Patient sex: F
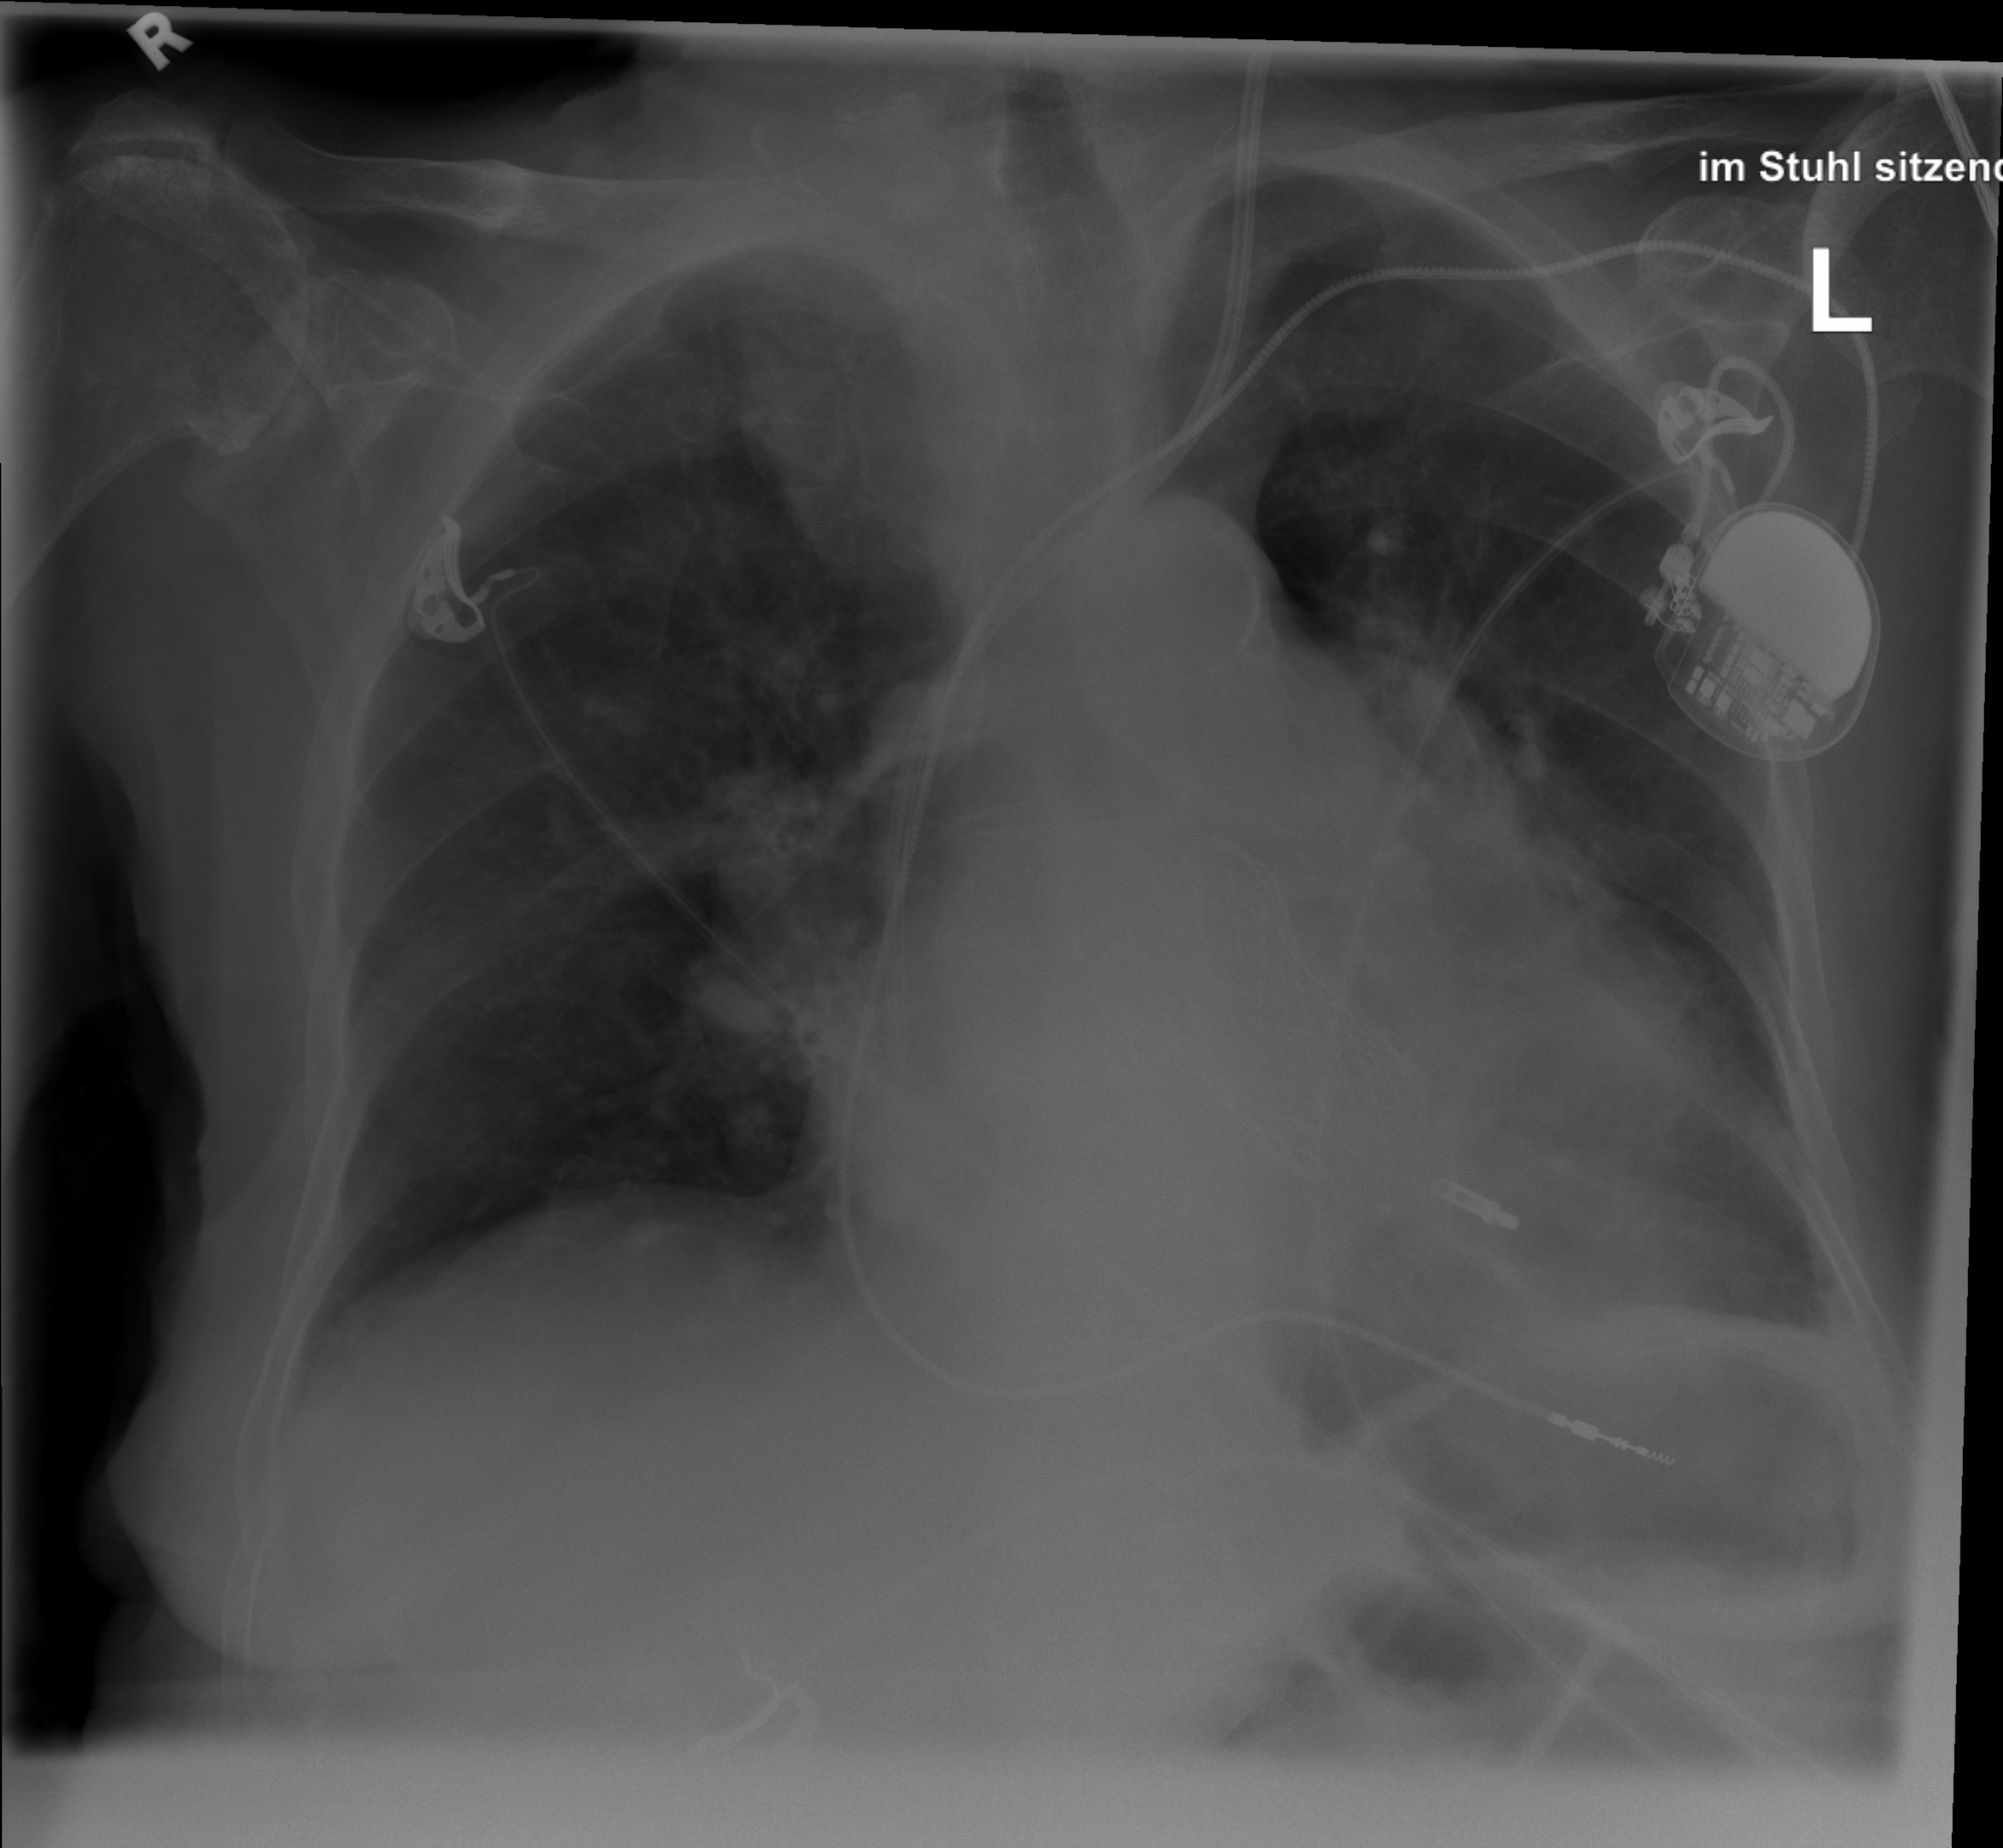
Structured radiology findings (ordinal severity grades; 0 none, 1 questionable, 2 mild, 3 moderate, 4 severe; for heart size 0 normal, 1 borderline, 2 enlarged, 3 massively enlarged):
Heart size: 2
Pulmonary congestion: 0
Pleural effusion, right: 0
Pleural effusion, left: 1
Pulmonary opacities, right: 0
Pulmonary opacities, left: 2
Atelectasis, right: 0
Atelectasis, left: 2